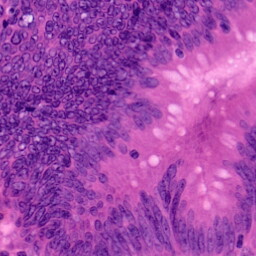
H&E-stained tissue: Colon